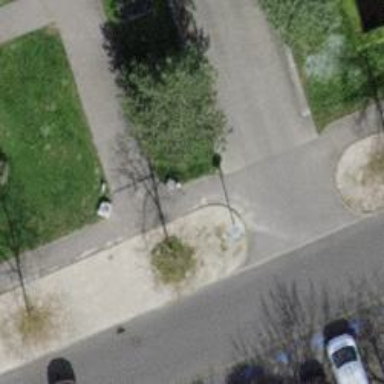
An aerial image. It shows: Bollard.